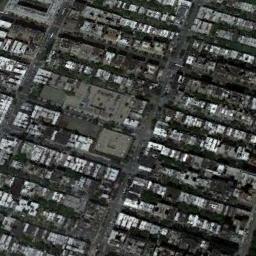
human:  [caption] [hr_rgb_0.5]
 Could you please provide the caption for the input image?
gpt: There are many densely arranged buildings and several roads and many trees in a business district .

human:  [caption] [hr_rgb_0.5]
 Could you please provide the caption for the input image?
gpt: There is a parking lot next to the building .

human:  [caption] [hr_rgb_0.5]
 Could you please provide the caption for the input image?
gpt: A dense commercial area has lots of buildings and some roads go through the commercial area .

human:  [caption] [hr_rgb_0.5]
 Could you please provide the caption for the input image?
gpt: The commercial area is consist of many buildings .

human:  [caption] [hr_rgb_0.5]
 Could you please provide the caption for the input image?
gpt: There are many white buildings arranged neatly on a commercial area .